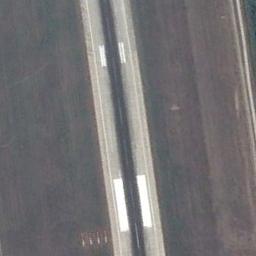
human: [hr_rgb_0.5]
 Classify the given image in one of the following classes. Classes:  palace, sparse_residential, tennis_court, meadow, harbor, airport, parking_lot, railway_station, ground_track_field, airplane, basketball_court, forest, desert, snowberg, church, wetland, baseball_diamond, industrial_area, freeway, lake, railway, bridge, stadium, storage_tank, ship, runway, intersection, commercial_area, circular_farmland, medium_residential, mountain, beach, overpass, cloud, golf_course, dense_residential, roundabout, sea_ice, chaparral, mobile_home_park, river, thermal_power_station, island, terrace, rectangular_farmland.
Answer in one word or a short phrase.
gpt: runway